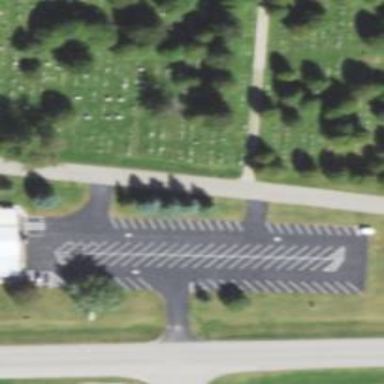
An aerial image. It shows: Driveway designated for the cemetery.